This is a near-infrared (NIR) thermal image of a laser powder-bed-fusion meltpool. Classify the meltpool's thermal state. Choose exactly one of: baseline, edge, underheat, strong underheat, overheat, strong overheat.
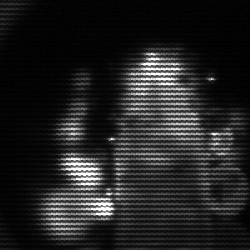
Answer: strong underheat